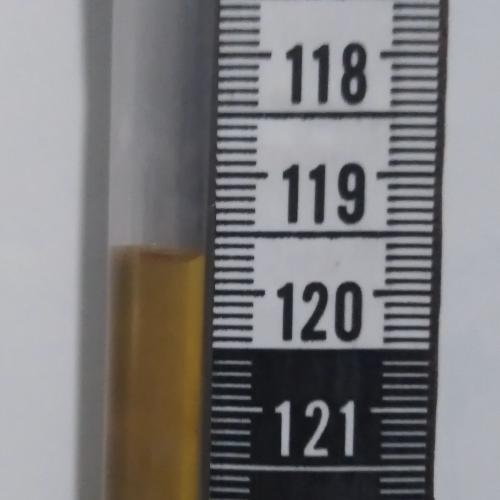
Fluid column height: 119.7 cm